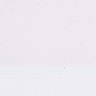
Metastatic tissue present: no